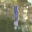
Label: 1